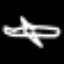
Label: airplane